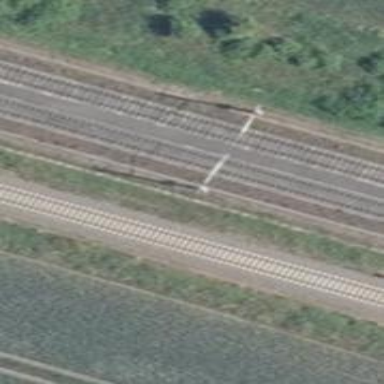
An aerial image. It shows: Railway milestone with catenary mast.